Question: I want to create a following kind of layout in android , rite now i have created with fixed height of listview which is causing a problem with different dimension of screens of mobiles.

Initially when this screen appears a button will be at the bottom side only with empty listview and as an when the items will get added in a list view , it grows but button will remain steady at the bottom.
so far i have written following code
'''
<?xml version="1.0" encoding="utf-8"?>
<RelativeLayout xmlns:android="http://schemas.android.com/apk/res/android"
android:orientation="vertical"
android:layout_width="match_parent"
android:layout_height="match_parent"
>
<ImageView
android:id="@+id/cText"
android:src="@drawable/c_text"
android:visibility="visible"
android:layout_width="wrap_content"
android:layout_height="wrap_content"
android:layout_gravity="center_horizontal"
android:layout_marginTop="50dip"
/>
<ListView
android:id="@android:id/list"
android:layout_width="fill_parent"
android:layout_height="wrap_content"
android:drawSelectorOnTop="false"
/>
<ImageButton
android:id="@+id/cBtn"
android:layout_width="150dip"
android:layout_height="52dip"
android:src="@drawable/preview"
android:layout_alignParentTop="@+id/list"
android:layout_gravity="center_horizontal"/>
</RelativeLayout>
'''
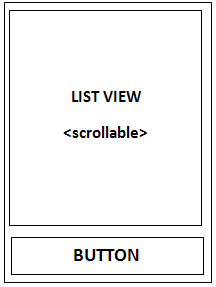
Answer: Try this
'''
< ?xml version="1.0" encoding="utf-8"?>
< RelativeLayout xmlns:android="http://schemas.android.com/apk/res/android"
android:layout_width="fill_parent"
android:layout_height="fill_parent"
>
<ImageButton
android:id="@+id/cBtn"
android:layout_centerHorizontal="true"
android:layout_width="150dip"
android:layout_height="52dip"
android:src="@drawable/preview"
android:layout_alignParentBottom="true"
/>
<ListView
android:id="@+id//listview01"
android:layout_width="fill_parent"
android:layout_height="fill_parent"
android:layout_above="@+id/cBtn"
android:layout_marginBottom="10dip"
/>
< /RelativeLayout>
'''